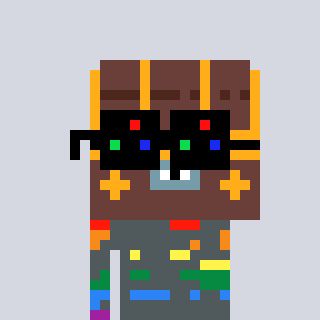
a pixel art character with square black sunglasses, a treasure chest-shaped head and a grayscale-colored body on a cool background